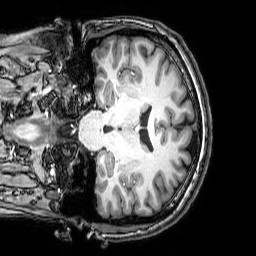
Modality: T1w
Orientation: coronal
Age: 35
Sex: female
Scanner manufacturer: philips
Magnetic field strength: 3 T
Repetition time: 0.008113 s
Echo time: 0.003709 s